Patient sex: M
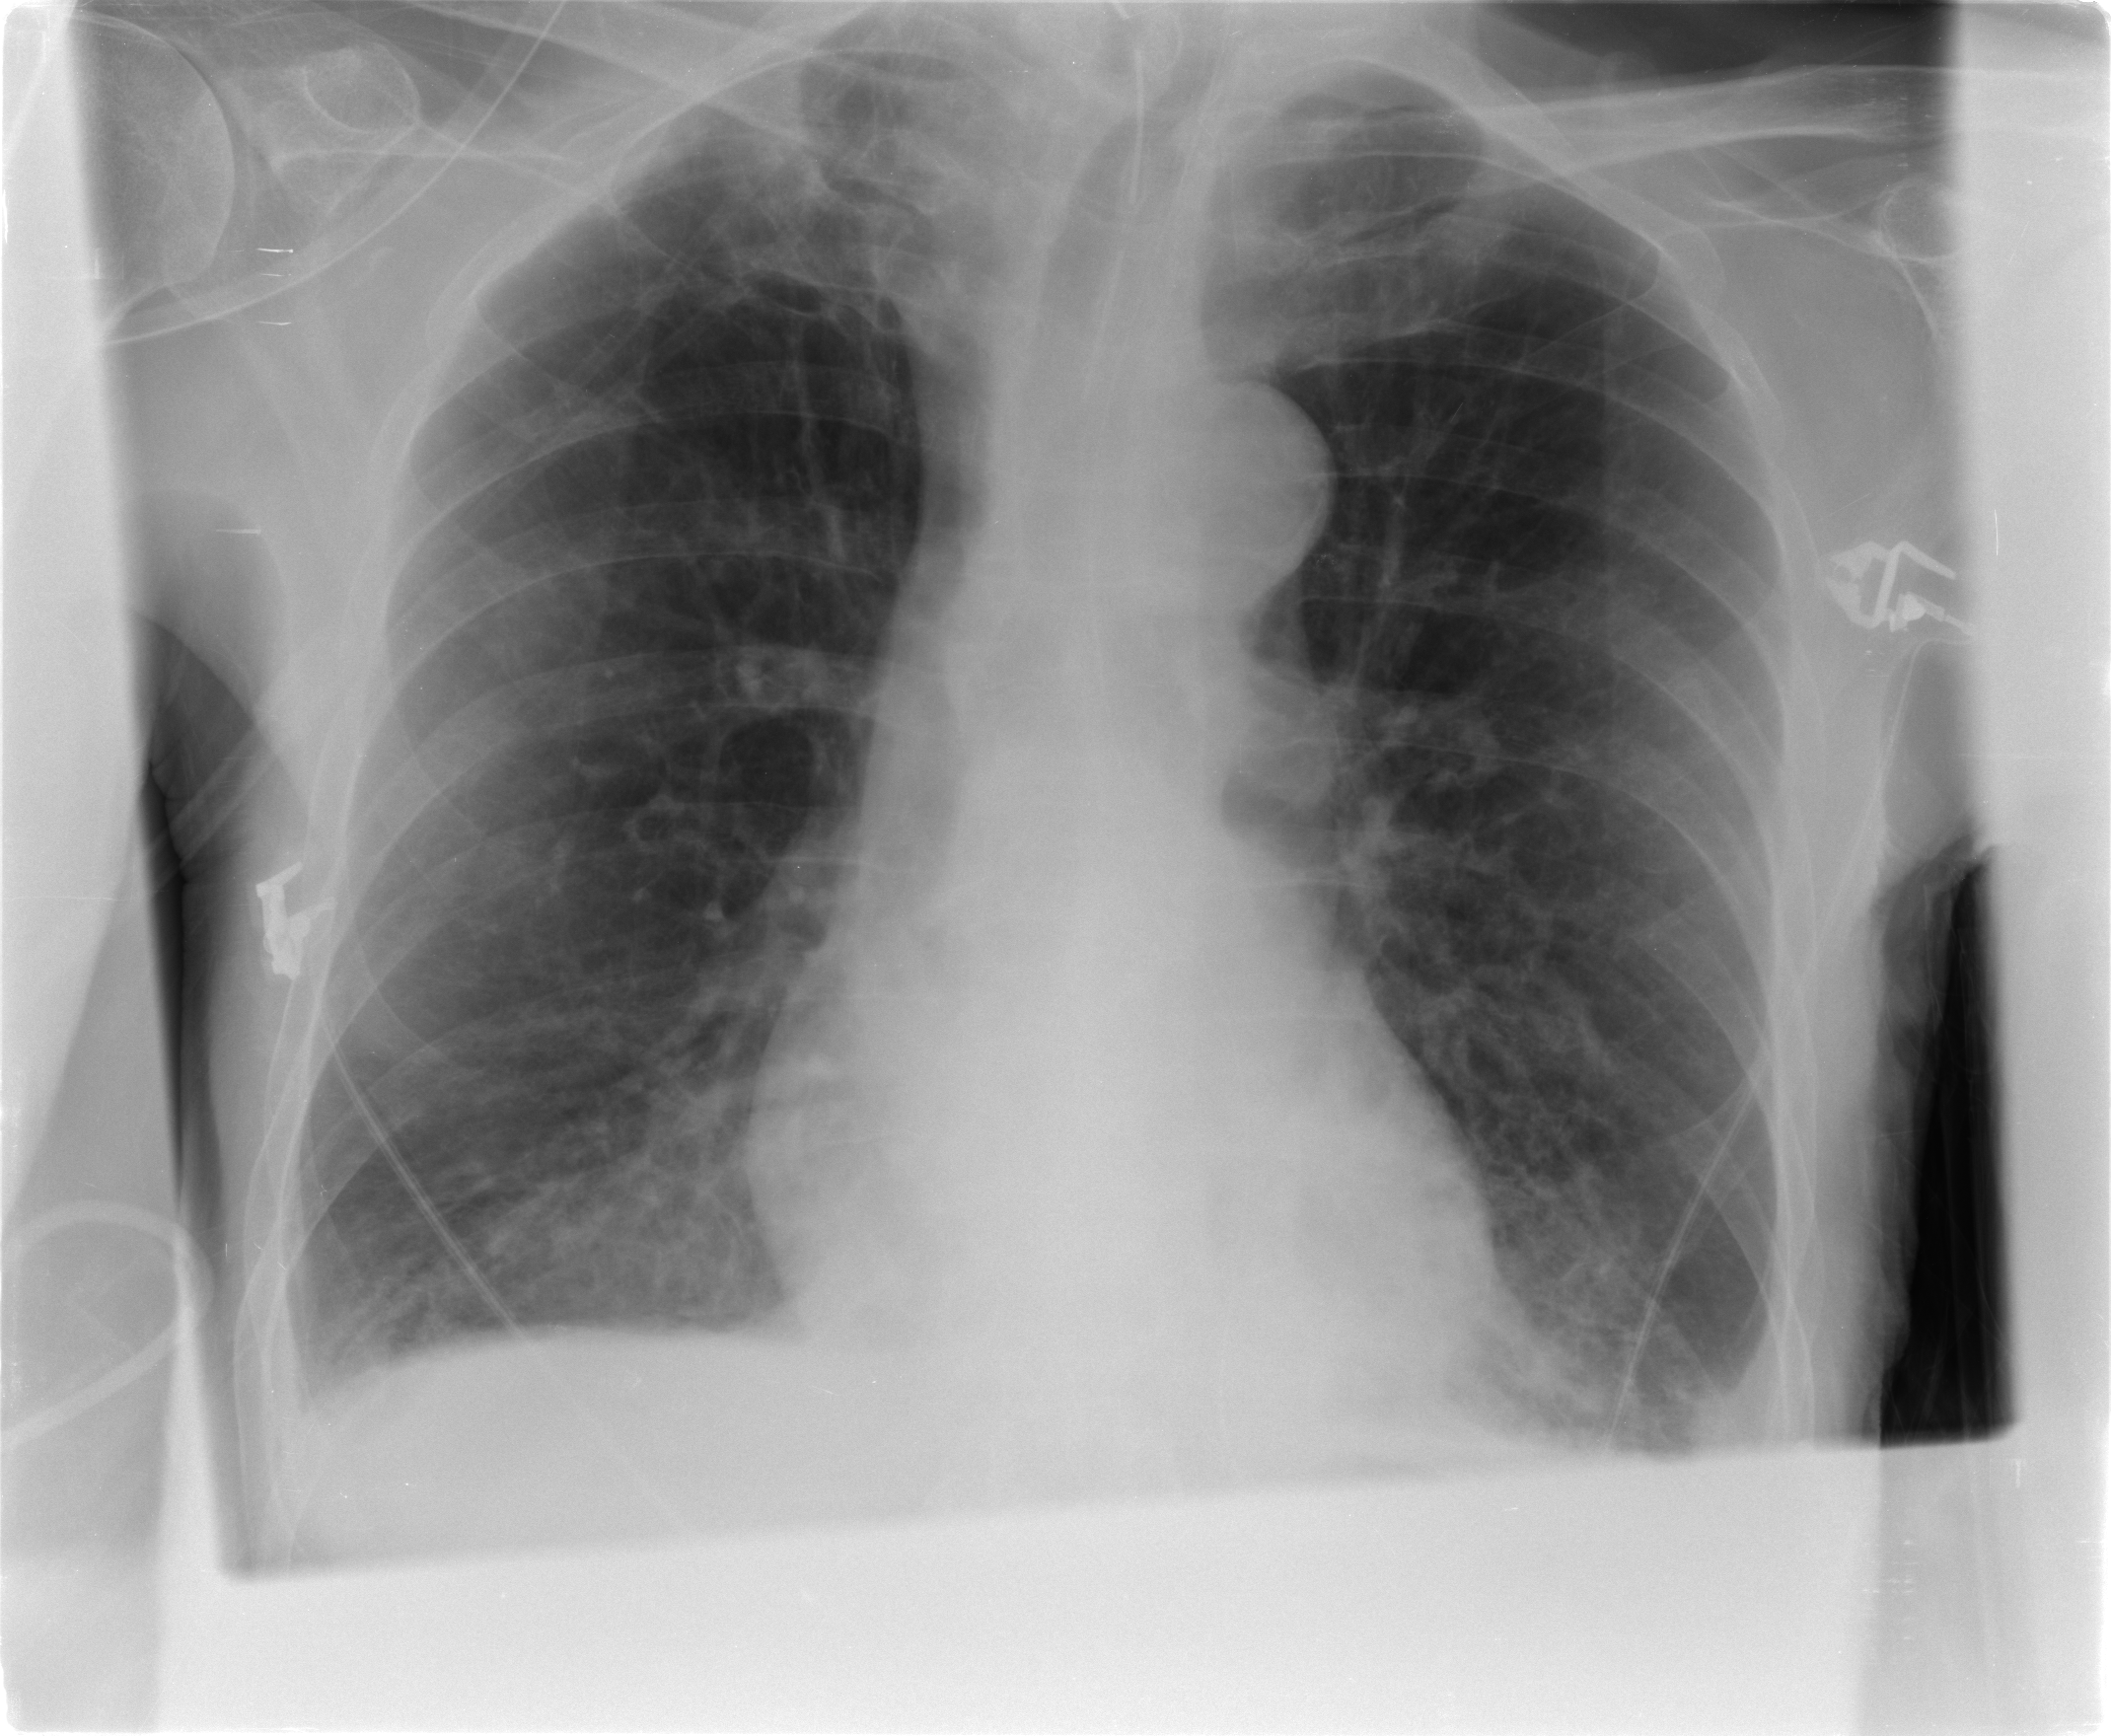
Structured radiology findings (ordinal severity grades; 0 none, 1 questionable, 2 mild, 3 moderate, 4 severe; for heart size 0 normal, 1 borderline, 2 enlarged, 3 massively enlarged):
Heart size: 0
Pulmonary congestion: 0
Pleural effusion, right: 0
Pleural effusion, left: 0
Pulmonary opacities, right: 0
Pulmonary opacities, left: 0
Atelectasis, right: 2
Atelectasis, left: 2